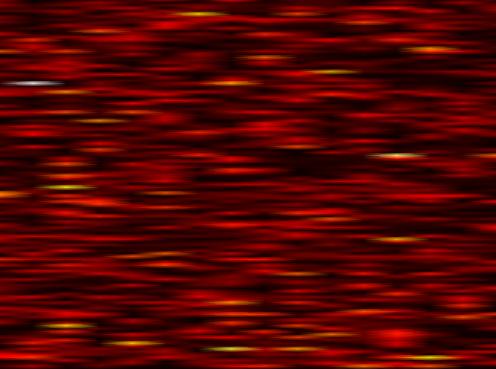
Label: WOLA